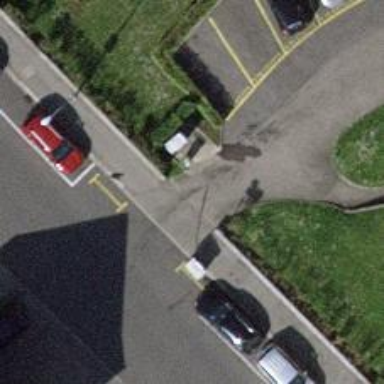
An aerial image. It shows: Service road with asphalt surface and sidewalk.